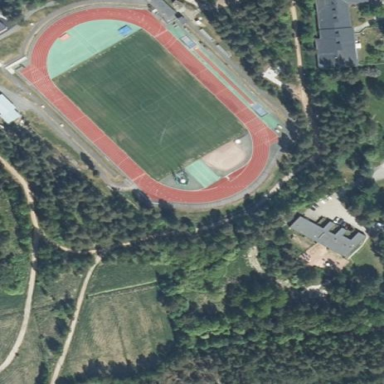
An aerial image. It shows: Track located within leisure land area.